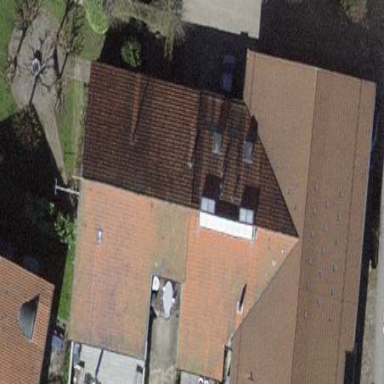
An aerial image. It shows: Residential building.